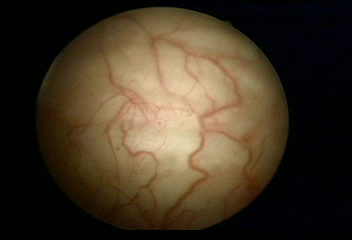
Modality: WLC
Class: Normal mucosa
Bladder cancer association: No